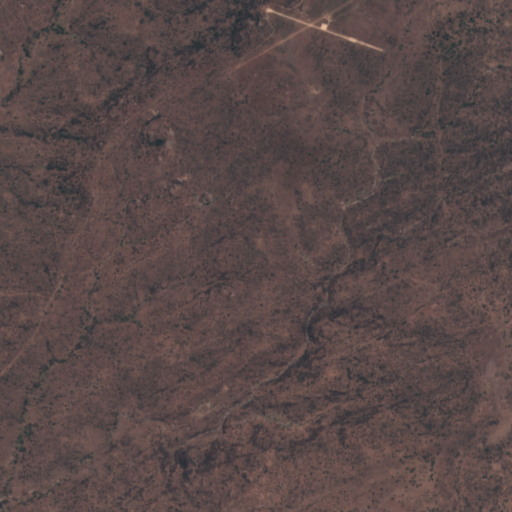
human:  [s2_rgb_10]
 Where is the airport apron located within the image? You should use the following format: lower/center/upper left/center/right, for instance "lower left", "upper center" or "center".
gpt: The airport apron is located in the upper center of the image.
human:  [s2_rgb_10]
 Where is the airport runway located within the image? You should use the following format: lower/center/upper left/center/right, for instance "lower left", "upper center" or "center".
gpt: The airport runway is located in the upper right of the image.
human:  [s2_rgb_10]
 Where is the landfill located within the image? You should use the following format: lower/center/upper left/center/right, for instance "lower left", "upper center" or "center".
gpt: There is no landfill in the image.